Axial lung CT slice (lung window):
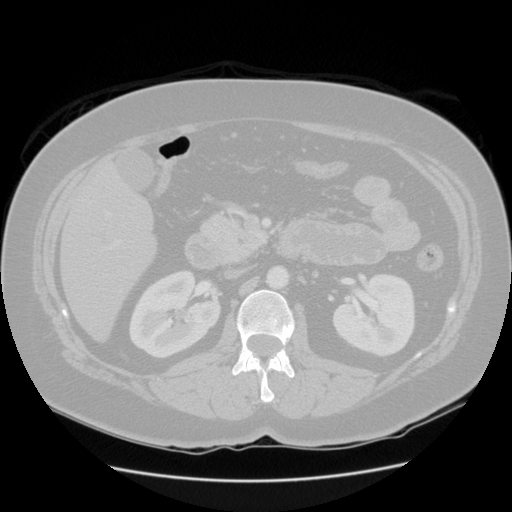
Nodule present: no